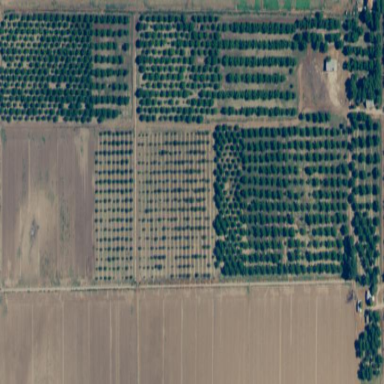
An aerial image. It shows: Orchard.